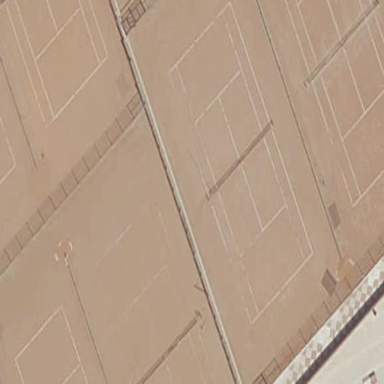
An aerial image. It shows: Tennis court on pitch designated for leisure land.